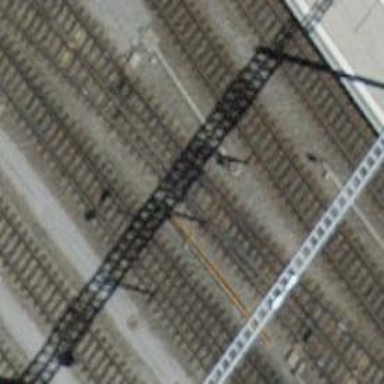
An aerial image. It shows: Railway switch.